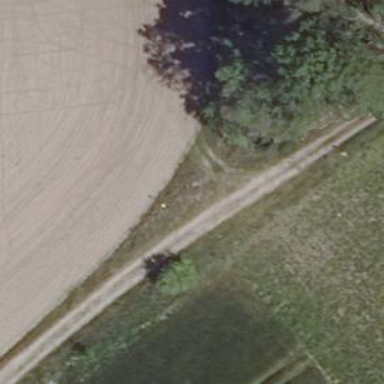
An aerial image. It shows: Dirt track road with grade 4 tracktype.